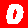
Digit: 0